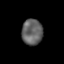
Tissue: lung
Cell type: Myeloid cells
Senescence score: 0.1645
Nuclear area (px): 534
Mean DAPI intensity: 97.418